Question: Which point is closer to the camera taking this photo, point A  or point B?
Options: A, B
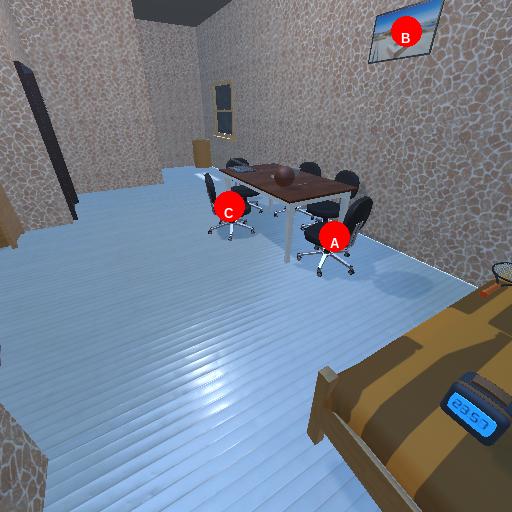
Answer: A